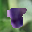
Label: 8